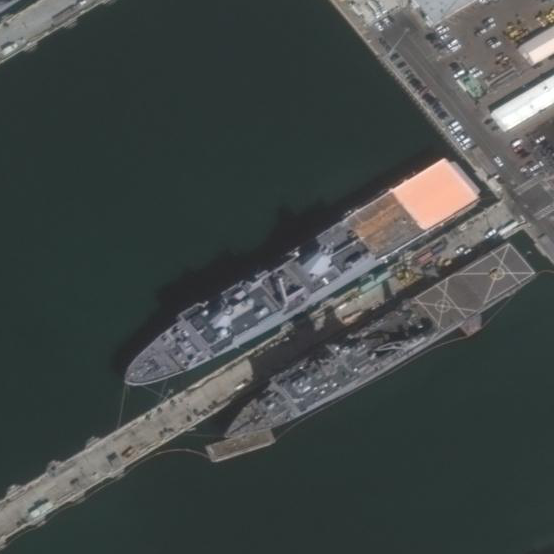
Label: combat